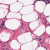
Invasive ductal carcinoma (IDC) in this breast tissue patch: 0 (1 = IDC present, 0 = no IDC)